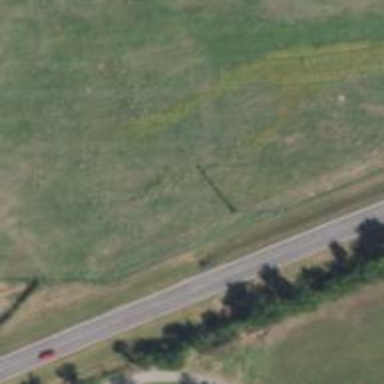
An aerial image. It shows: Power pole.